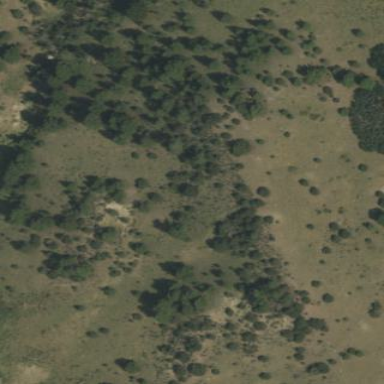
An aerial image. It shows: Woodland filled with evergreen needle-leaved trees.